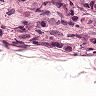
Metastatic tissue present: yes